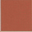
Piece: xx